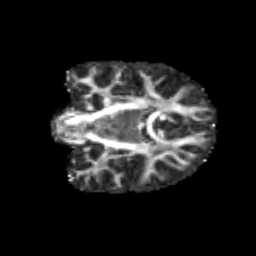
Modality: FA
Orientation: coronal
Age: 11
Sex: male
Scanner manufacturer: siemens
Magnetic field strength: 3 T
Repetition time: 3.8 s
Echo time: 0.07 s